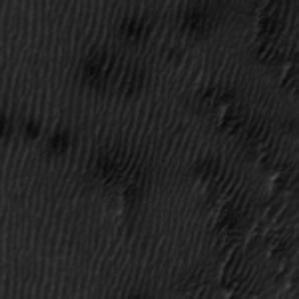
Label: frost